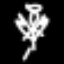
Label: angel